Aerial crown-view tile of a tropical tree (Barro Colorado Island, Panama), acquired 20241216:
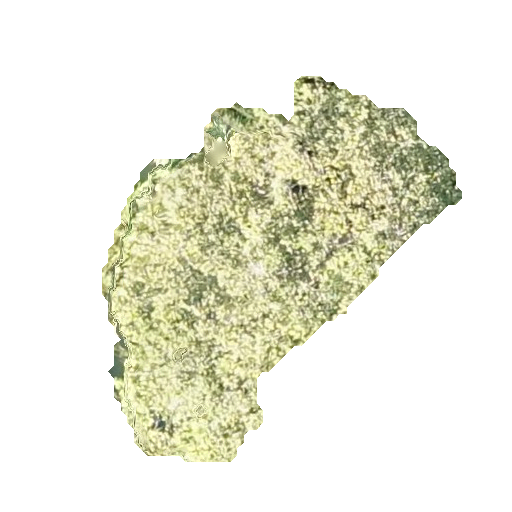
Species: Sterculia apetala
GBIF accepted scientific name: Sterculia apetala
Crown area: 114.035 m²